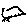
Label: bird